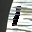
Label: 1